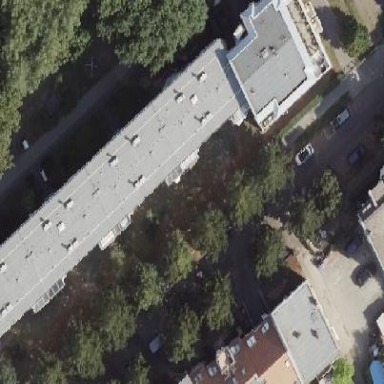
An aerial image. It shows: Flat-roofed apartment building.